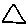
Label: triangle